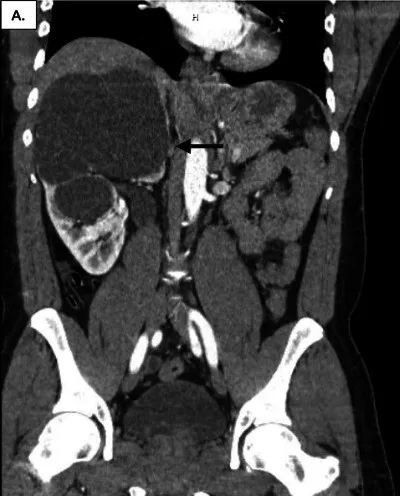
CT abdomen and pelvis without contrast prior to surgery. (A) Coronal view of the right kidney revealing severe hydronephrosis of the right kidney with cystic changes. Notice the dilation of the ureter from the upper pole indicated by the black arrow.
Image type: radiology (ct)